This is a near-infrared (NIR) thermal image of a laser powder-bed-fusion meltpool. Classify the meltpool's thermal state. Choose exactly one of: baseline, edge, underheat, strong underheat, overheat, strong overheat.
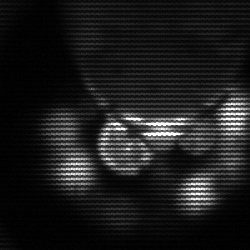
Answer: baseline